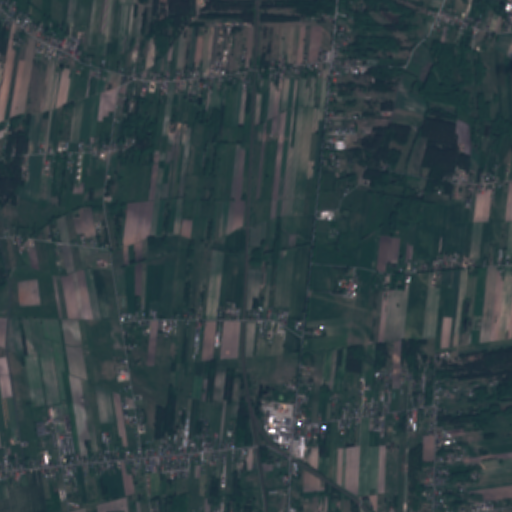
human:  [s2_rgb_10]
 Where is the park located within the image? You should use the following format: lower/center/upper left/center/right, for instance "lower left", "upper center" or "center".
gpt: The park is located in the lower left of the image.
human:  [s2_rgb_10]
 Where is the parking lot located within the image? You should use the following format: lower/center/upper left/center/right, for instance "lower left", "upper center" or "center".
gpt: The parking lot is located in the lower left of the image.
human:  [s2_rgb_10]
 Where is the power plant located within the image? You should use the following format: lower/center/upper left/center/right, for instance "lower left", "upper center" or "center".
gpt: There is no power plant in the image.